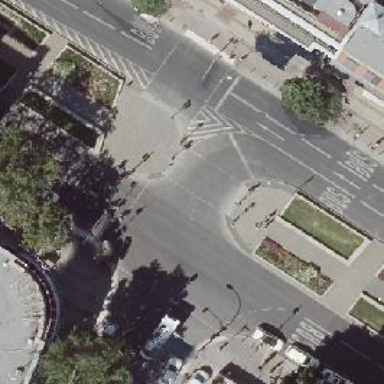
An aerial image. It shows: Road with traffic signals.